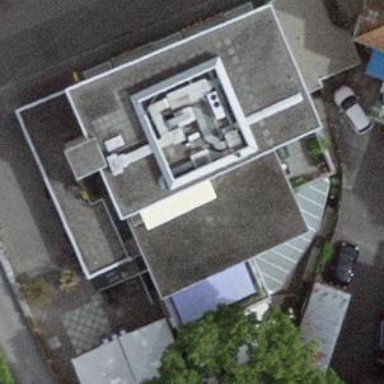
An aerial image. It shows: Restaurant.